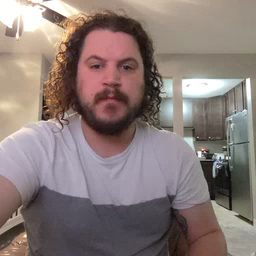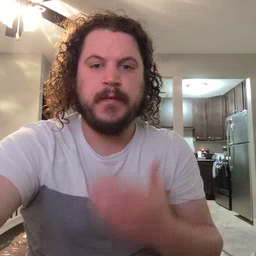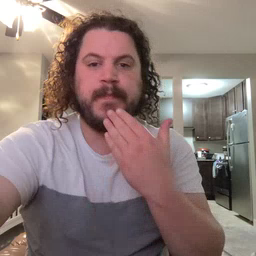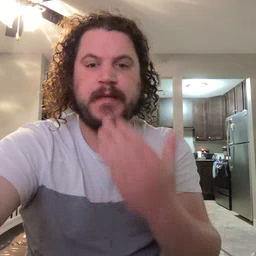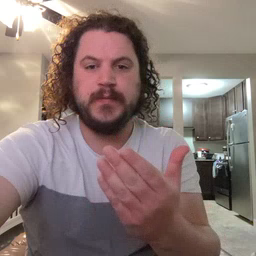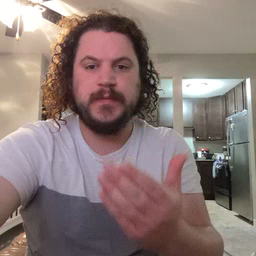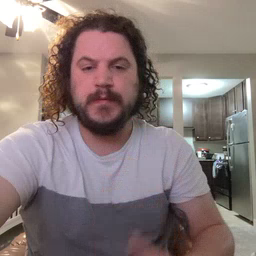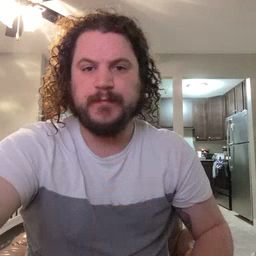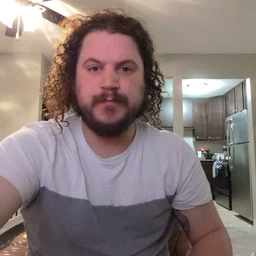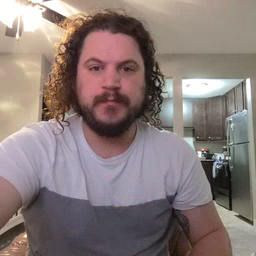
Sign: thankyou